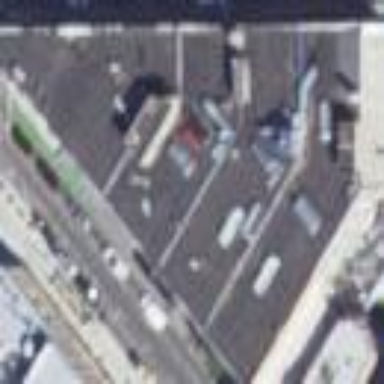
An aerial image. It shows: Office building.